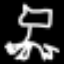
Label: frog